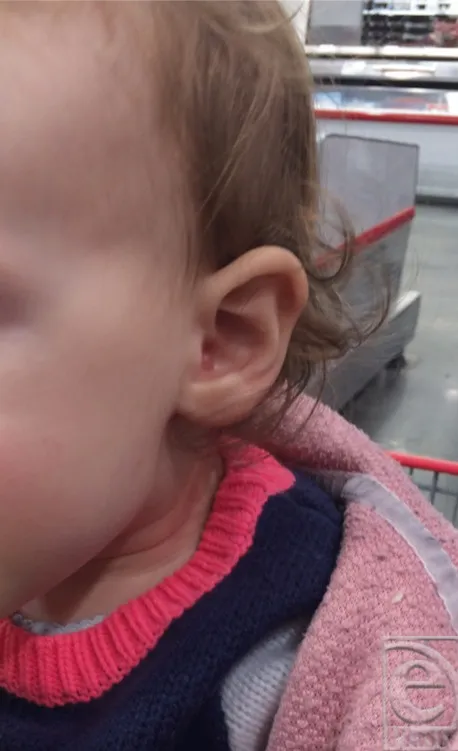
Left ear lesion at 9 months of age.
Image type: medical_photograph (skin_photograph)